Question: In my <URL> as an answer lies here:
'''
Sub GetNode()
Dim strXMLSite As String
Dim objXMLHTTP As MSXML2.XMLHTTP
Dim objXMLDoc As MSXML2.DOMDocument
Dim objXMLNodexbrl As MSXML2.IXMLDOMNode
Dim objXMLNodeDIIRSP As MSXML2.IXMLDOMNode
Set objXMLHTTP = New MSXML2.XMLHTTP
Set objXMLDoc = New MSXML2.DOMDocument
strXMLSite = "http://www.sec.gov/Archives/edgar/data/<PHONE>513456802/bdx-20130930.xml"
objXMLHTTP.Open "POST", strXMLSite, False
objXMLHTTP.send
objXMLDoc.LoadXML (objXMLHTTP.responseText)
Set objXMLNodexbrl = objXMLDoc.SelectSingleNode("xbrl")
Set objXMLNodeDIIRSP = objXMLNodexbrl.SelectSingleNode("us-gaap:DebtInstrumentInterestRateStatedPercentage")
Worksheets("Sheet1").Range("A1").Value = objXMLNodeDIIRSP.Text
End Sub
'''
But every company has a different XML Instance Document, and every time period a company publishes a different XML Instance Document (e.g. quarterly, annually).
So these documents can be accessed in web locations.
Now in the previous procedure we can see we only need to use the statement
'''
strXMLSite = "http://www.sec.gov/Archives/edgar/data/<PHONE>513456802/bdx-20130930.xml"
'''
What if we want to pull some data for these 4 different locations depicted by an asterisk(*) in the image below

How could we actually input our "coordinates" in Excel let's say in one of our userforms/cells for example and then make VBA "navigate/crawl" there just by using these coordinates just as we are navigating there with a browser?
The coordinates that we input can be:
- -
You can pick the type of files in these links for BDX and ANN respectively:
<URL>
<URL>
Below we have 2 web locations for the Instance Document locations of BDX company and 2 for ANN company
- BDX Company<URL>
<URL>
<URL>
How could we pull from an XML element that is existent in all the four instance documents for example 'us-gaap:CommonStockValue' by simply giving VBA the
1. Stock Ticker
2. The document type (10-K, 10-Q)
Can it be done with the use of <URL> or we require some other Library too?
You can see how impractical it is to fire this code thousand of times and every time copy the URL from the Web Browser to the strXMLSite as a String value....
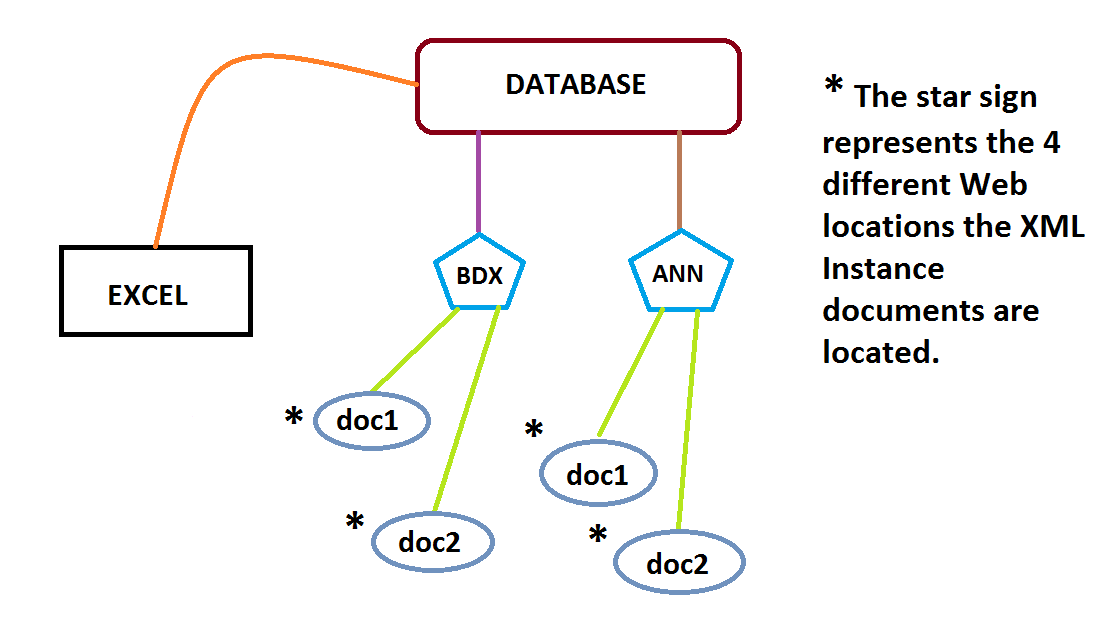
Answer: [edit1]
In response to the comment:
> the only thing that remains for the us is to understand how URL's actually change so they can be predictable and manipulated by sting concantenation? In what code language is the URL written?
The short answer is open a browser and right-click on a blank spot in the webpage you're interested in and select 'View Source' from the popup menu.
To repeat the example provided in the other post <URL> , do this:
Open Edgar Online Company Search in a browser: <URL>
Use the Fast Search function to search for ticker CRR and it gives me this URL: <URL> which contains the list of public filings for Carbo Ceramics, Inc.
Now, right click on the page to get the source and scroll down to line 91. You'll see this block of code:
'''
<table class="tableFile2" summary="Results">
'''
That's the beginning of the results table that shows the list of public filings.
'''
<tr>
<th width="7%" scope="col">Filings</th>
<th width="10%" scope="col">Format</th>
<th scope="col">Description</th>
<th width="10%" scope="col">Filing Date</th>
<th width="15%" scope="col">File/Film Number</th>
</tr>
'''
That's the header row of the table with column descriptions.
'''
<tr>
<td nowrap="nowrap">SC 13G</td>
<td nowrap="nowrap"><a href="/Archives/edgar/data/<PHONE>/0001089755140<PHONE>5-14-000003-index.htm" id="documentsbutton">&nbsp;Documents</a></td>
<td class="small" >Statement of acquisition of beneficial ownership by individuals<br />Acc-no: <PHONE>-000003&nbsp;(34 Act)&nbsp; Size: 8 KB </td>
<td>2014-02-14</td>
<td nowrap="nowrap"><a href="/cgi-bin/browse-edgar?action=getcompany&amp;filenum=005-48851&amp;owner=exclude&amp;count=40">005-48851</a><br><PHONE> </td>
</tr>
'''
And that's the first row of actual data in the table for filing 'SC 13G', 'Statement of acquisition of beneficial ownership by individuals Acc-no: <PHONE>-000003 (34 Act) Size: 8 KB', submitted on '2014-02-14'.
So, now you want to loop through all of the document URLs on this page and that's why you're asking what language the URLs are in? (Crawl the page, in other words?)
[begin original answer]
> How could we actually input our "coordinates" in Excel let's say in one of our userforms/cells for example and then make VBA "navigate/crawl" there just by using these coordinates just as we are navigating there with a browser?
I googled "get google results as xml" while researching another question. One interesting hit that came back was this link: <URL>
I make no representation about the merits of this tool, but it seems to have the functionality you're asking for.
> Now in the previous procedure we can see we only need to use the statement
strXMLSite = "<URL>"
...but this is when we know beforehand that we want data from one specified location in the Web
Yes, so once you've gotten some sort of web crawling function to return a list of xml document links, you first need to put them somewhere the user can see. My preference would be a range on a worksheet, but you could load up a list or combo box in a form as well. Regardless, then you would modify 'Sub GetNode()' to accept an input parameter based on user selection:
'''
Sub GetNode(strUrl as String)
...
strXMLSite = strUrl
...
Worksheets("Sheet1").Range("A1").Value = objXMLNodeDIIRSP.Text
End Sub
'''
Or perhaps better make it a function which returns the xml as text for you to consume however you'd like:
'''
Function GetNode(strUrl as String) as String
...
strXMLSite = strUrl
...
'return result
GetNode = objXMLNodeDIIRSP.Text
End Function
'''
Interesting question overall and I was happy to give you feedback on the code you posted. Your other questions can probably be answered by doing a bit of google searching.